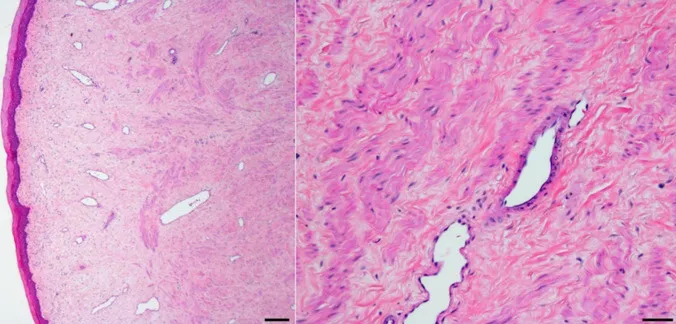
Vaginal fibroleiomyoma (H&E stain; bar = 200 microns and 20 microns).
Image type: pathology (h&e)